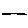
Label: line